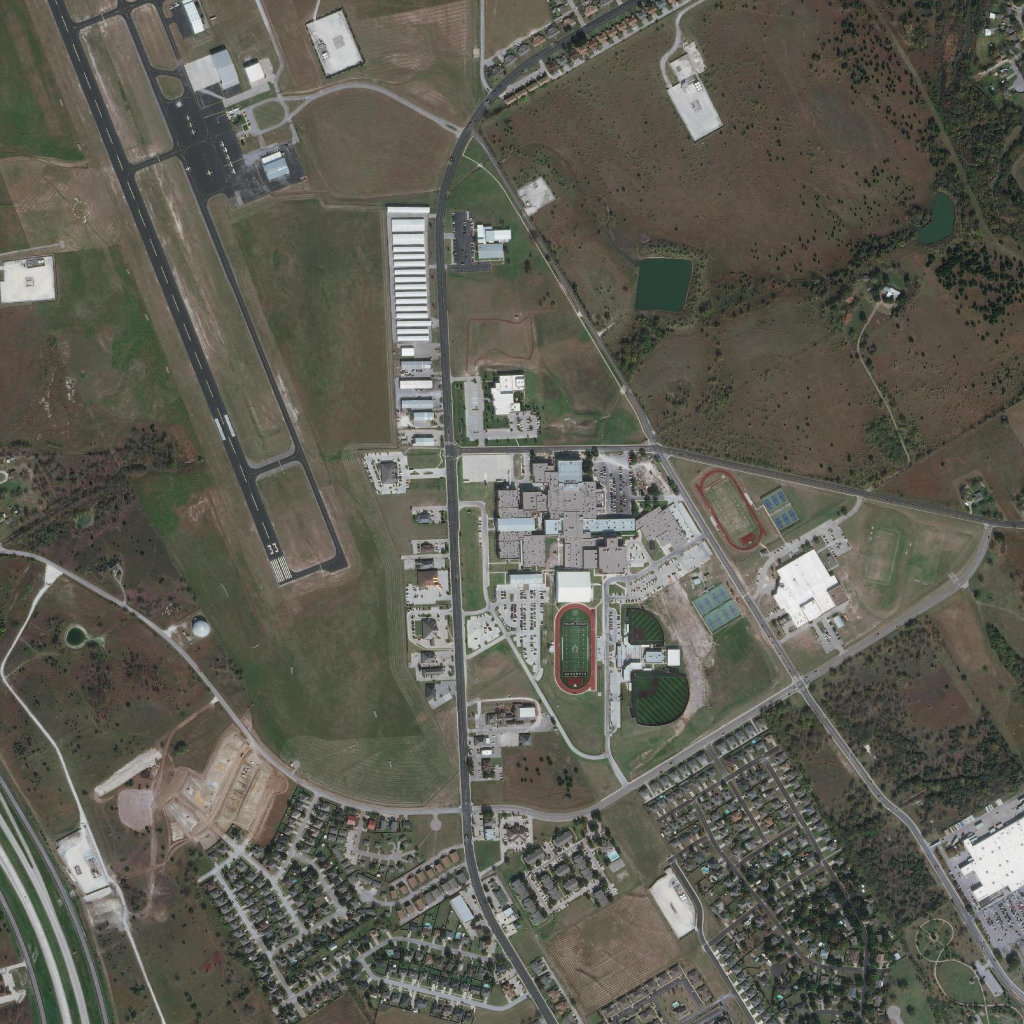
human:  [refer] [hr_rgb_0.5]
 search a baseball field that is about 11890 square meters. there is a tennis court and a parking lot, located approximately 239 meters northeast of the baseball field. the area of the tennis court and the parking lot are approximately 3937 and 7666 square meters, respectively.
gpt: <box>[[60, 57, 65, 62, 0]]</box>